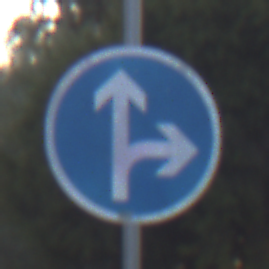
Verkehrszeichen: VorgeschriebeneFahrtrichtungGeradeausOderRechts
Umgebung: Outdoor, Urban
Tageszeit: SunriseSunset
Wetter: Clear
Licht: Natural
Jahreszeit: NotSpecified
Kontrast: LowContrast